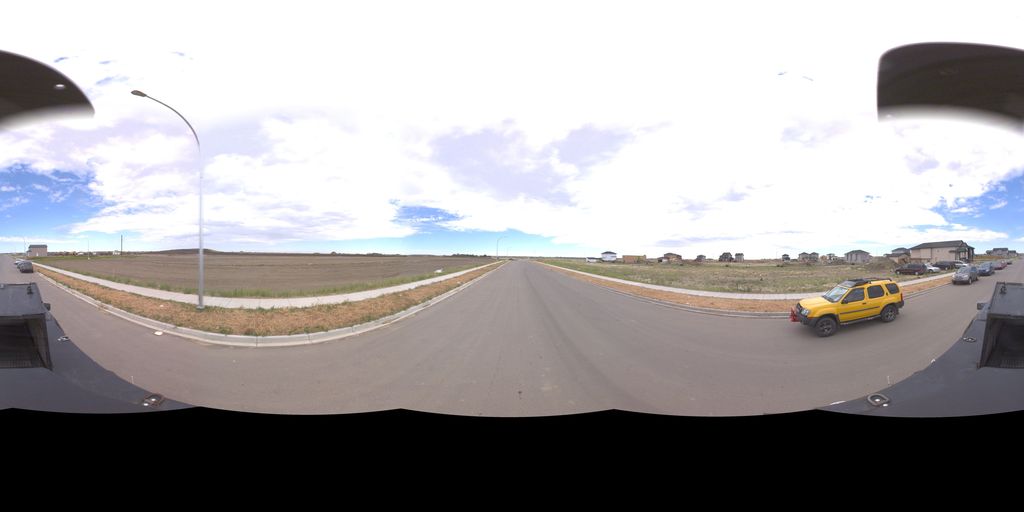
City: saskatoon